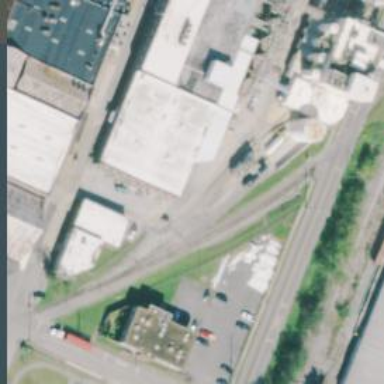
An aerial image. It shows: Rail spur service.